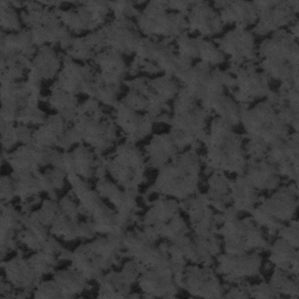
Label: frost